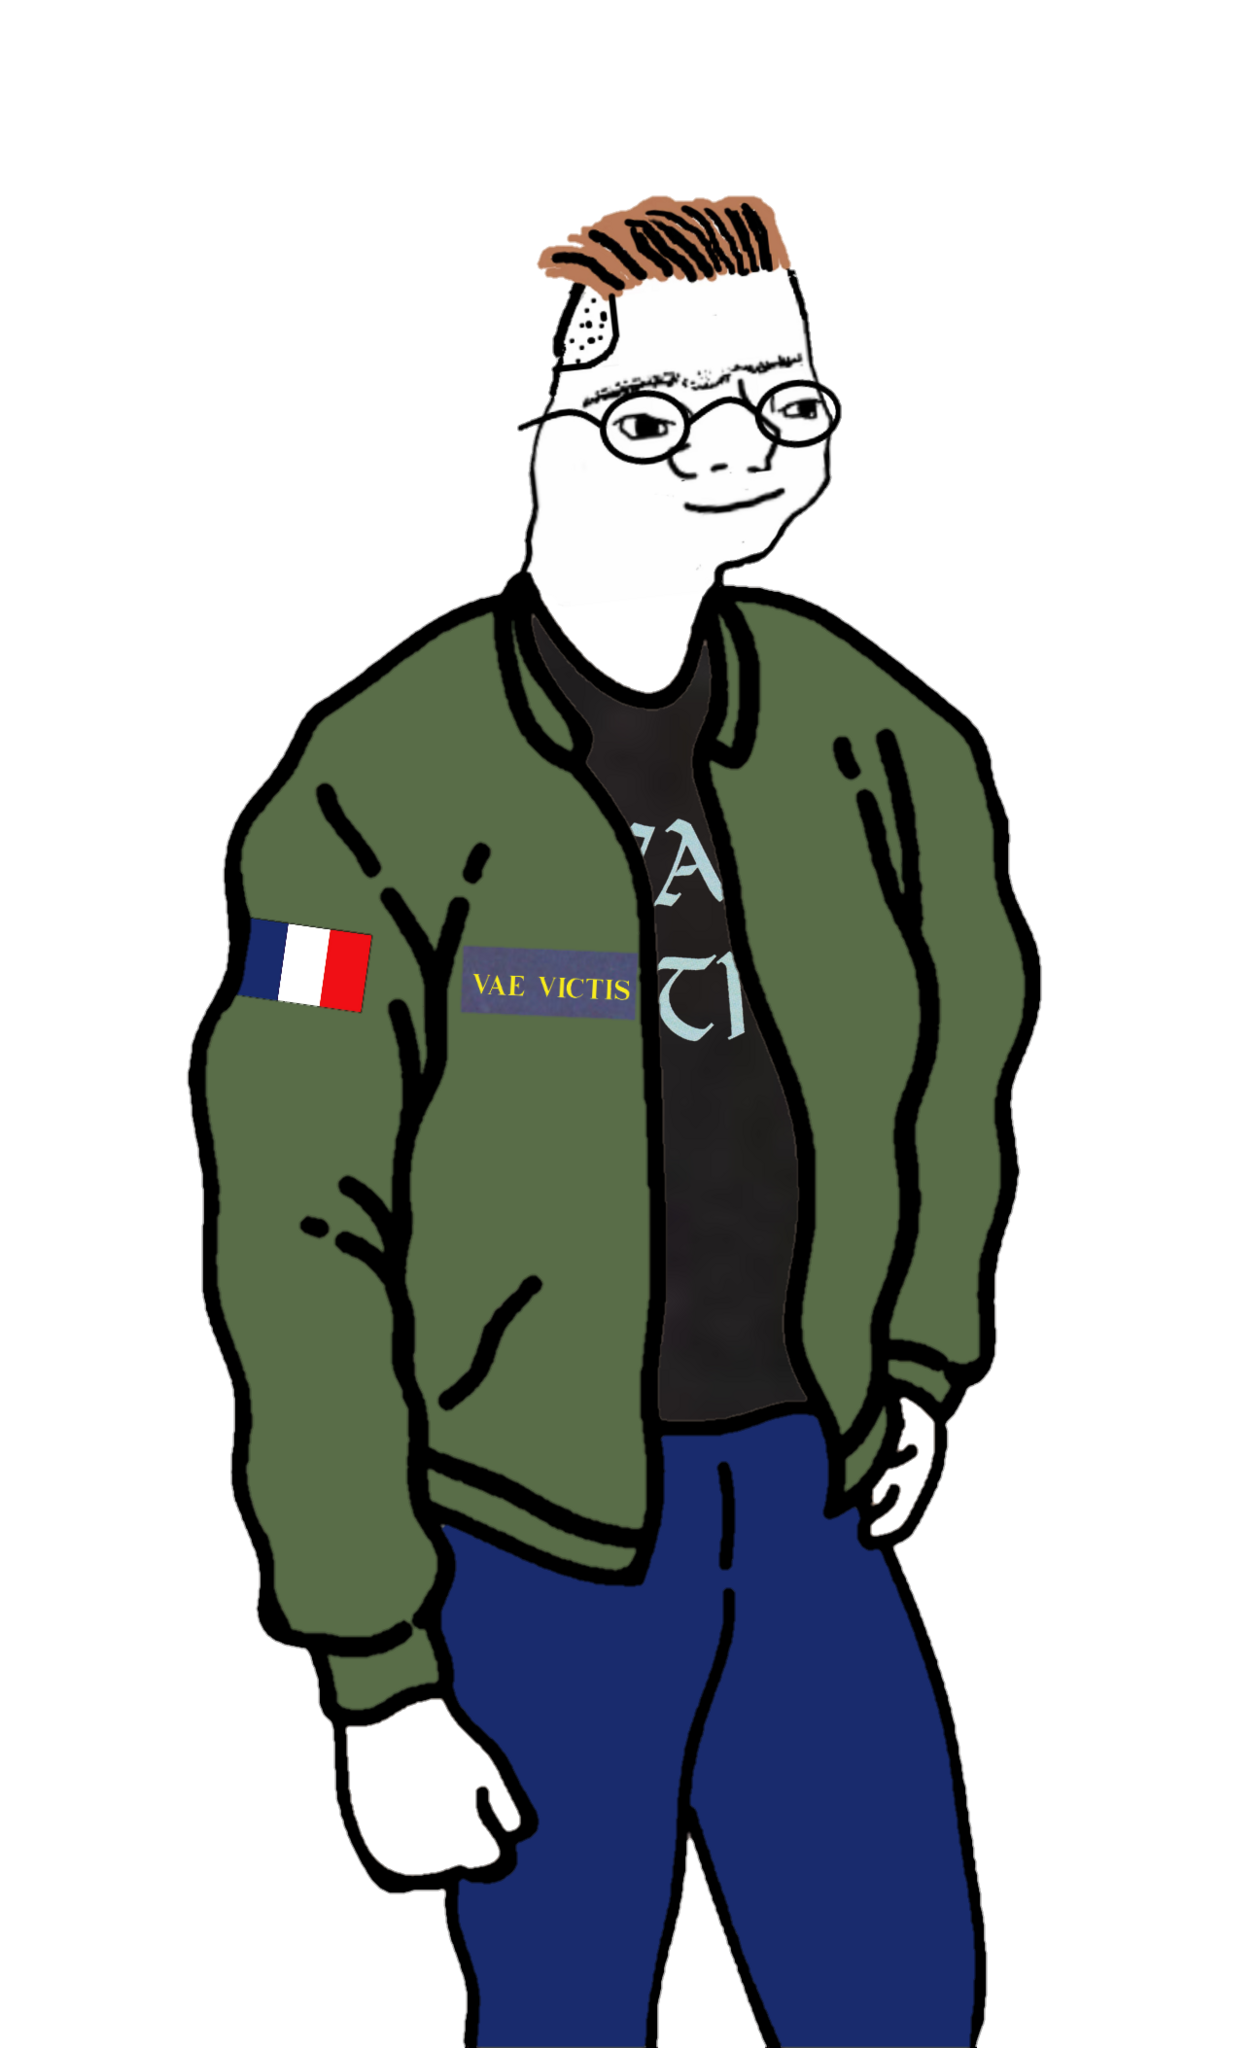
Label: 5_Zoomer